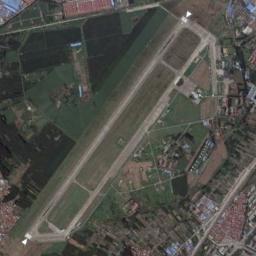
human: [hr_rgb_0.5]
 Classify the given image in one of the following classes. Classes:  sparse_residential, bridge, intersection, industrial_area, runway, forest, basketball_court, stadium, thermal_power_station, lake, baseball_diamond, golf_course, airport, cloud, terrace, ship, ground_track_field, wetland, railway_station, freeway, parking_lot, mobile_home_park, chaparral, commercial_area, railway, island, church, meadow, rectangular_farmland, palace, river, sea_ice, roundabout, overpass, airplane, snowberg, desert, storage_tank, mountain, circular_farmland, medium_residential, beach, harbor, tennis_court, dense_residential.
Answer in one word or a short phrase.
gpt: airport